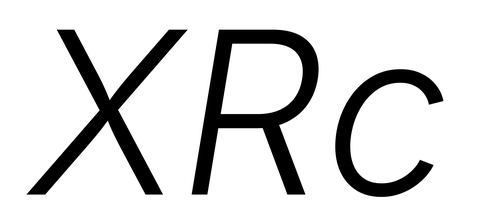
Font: Inter-Italic_Light_Italic